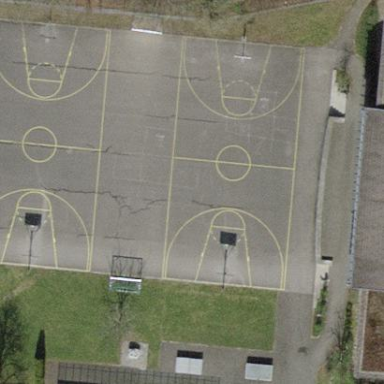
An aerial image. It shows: Basketball court on pitch.